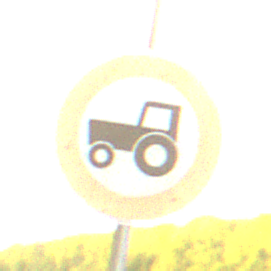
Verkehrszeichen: VerbotKraftfahrzeugeZuegeNichtSchneller25
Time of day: SunriseSunset
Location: Outdoor (RoadRail)
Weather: Clear
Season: NotSpecified
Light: Natural